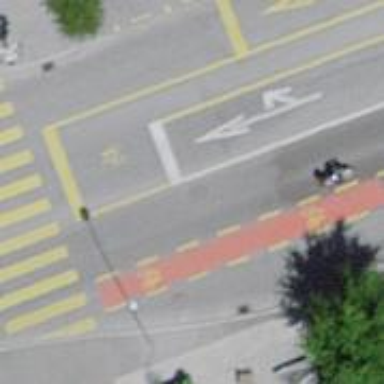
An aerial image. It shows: Tertiary road with asphalt surface. It has separate cycle lane and sidewalks on both sides.